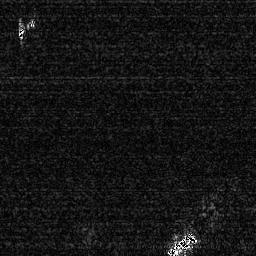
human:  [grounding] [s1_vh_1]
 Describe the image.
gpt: In the satellite image, there is  <ref>1 small ship </ref> <box>[[5, 6, 14, 15, 0]]</box> located at top left,  <ref>1 medium ship </ref> <box>[[64, 89, 76, 99, 0]]</box> located at bottom right.